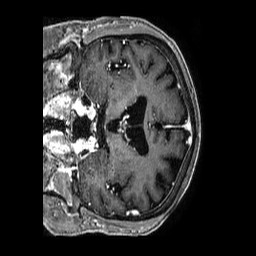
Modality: T1w
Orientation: coronal
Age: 62
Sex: male
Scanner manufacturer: philips
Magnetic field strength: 3 T
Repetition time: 0.006778 s
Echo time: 0.003087 s